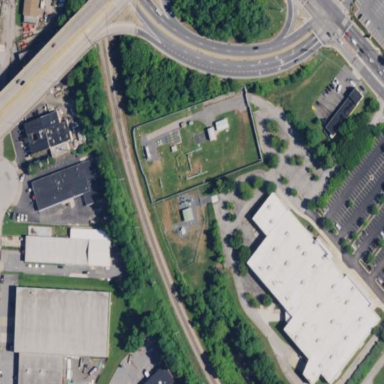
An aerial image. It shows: Industrial area with chain link fence surrounding it.